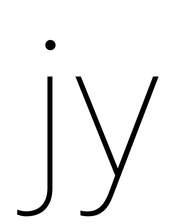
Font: Roboto_Thin